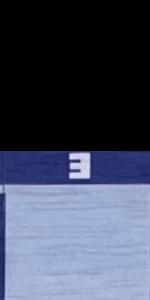
Label: Empty